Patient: sex F, age 65
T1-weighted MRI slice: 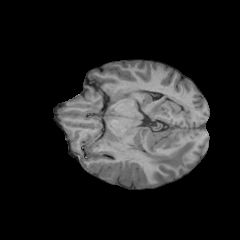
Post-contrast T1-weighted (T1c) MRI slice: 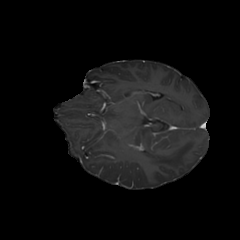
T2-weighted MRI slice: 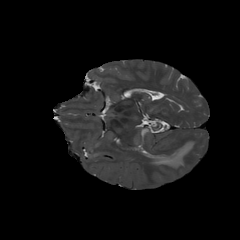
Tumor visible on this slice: yes
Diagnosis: Glioblastoma, IDH-wildtype
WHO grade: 4